Aerial crown-view tile of a tropical tree (Barro Colorado Island, Panama), acquired 20250715:
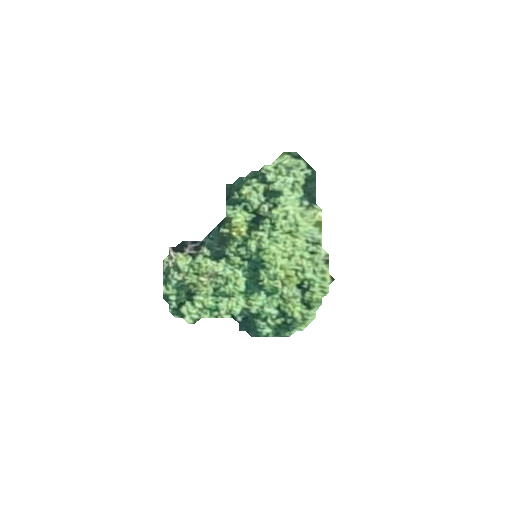
Species: Inga marginata
GBIF accepted scientific name: Inga marginata
Crown area: 30.073 m²